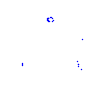
Particle: proton